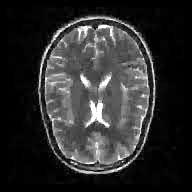
Label: notumor